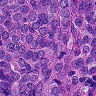
Metastatic tissue present: yes